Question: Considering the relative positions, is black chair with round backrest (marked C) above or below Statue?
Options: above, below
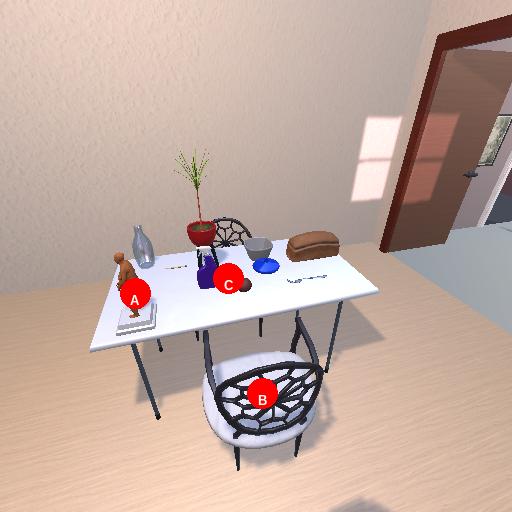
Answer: above